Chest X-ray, AP view. Patient: 25 years old, sex M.
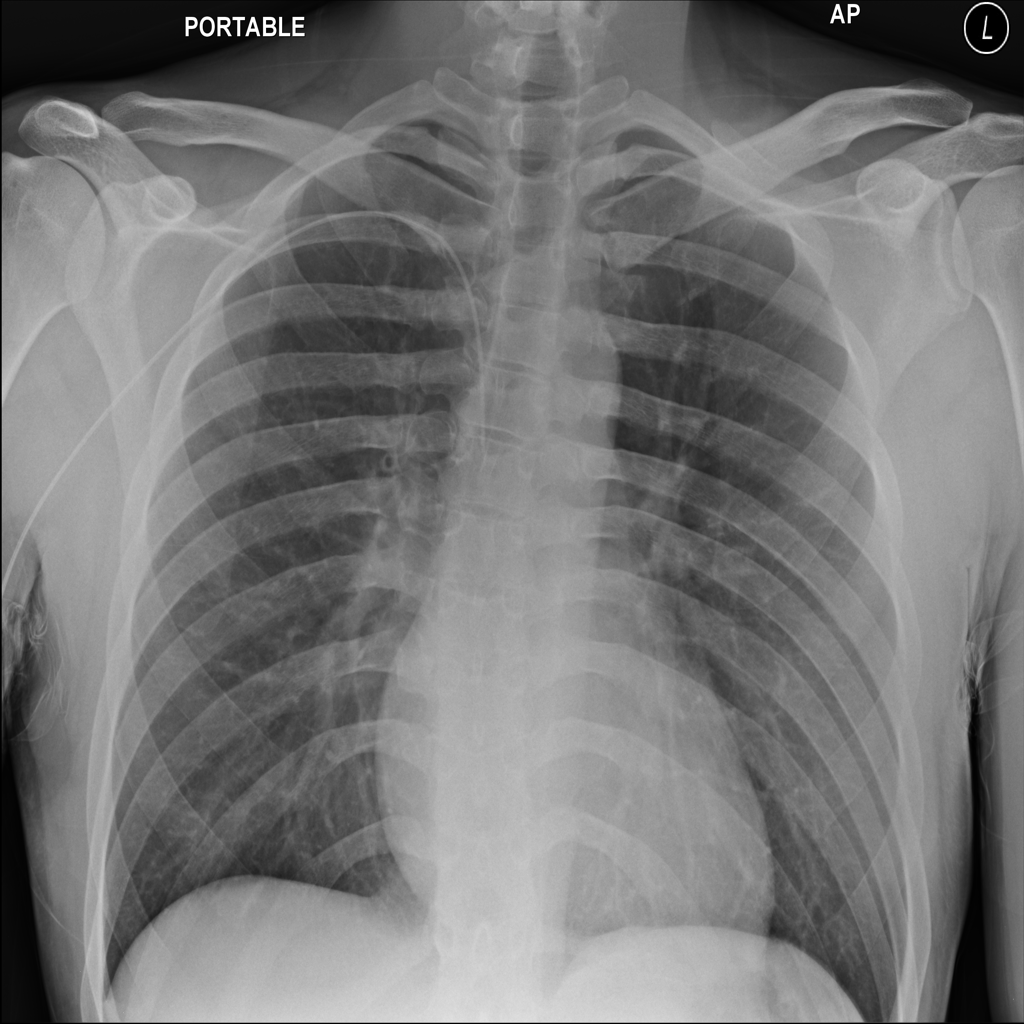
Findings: No Finding